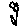
Label: flower